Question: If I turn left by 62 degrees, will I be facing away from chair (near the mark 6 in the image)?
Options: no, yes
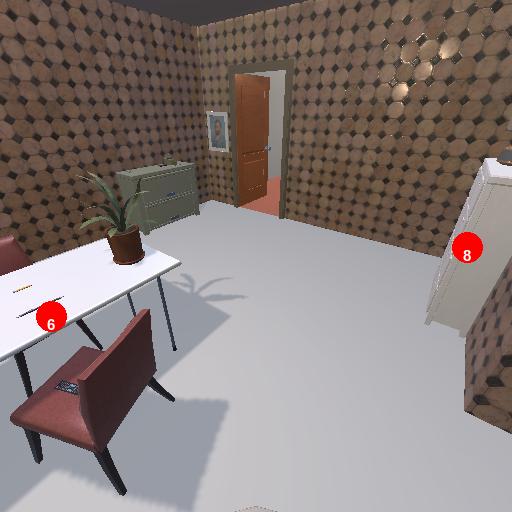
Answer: no